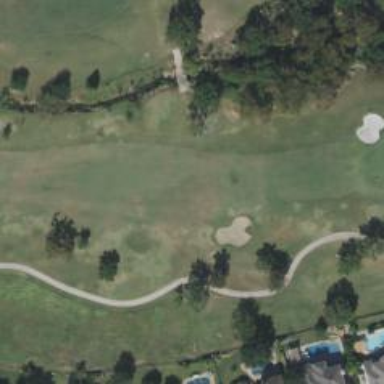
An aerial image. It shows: View of golf hole.